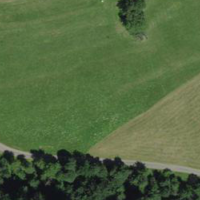
EUNIS habitat code: 24
Species observed at this site:
Fraxinus excelsior